Question: I tried to solve the question that calculates the number in the array of kth row, nth column.
As you can see in the figure below, the value of the first row, nth column is n.
Then, array[k][n] is the sum of values across from array[k-1][1] to array[k-1][n].
(I can use only basic python tools, cannot use Numpy or other packages in this problem)

At first, I tried to solve the problem by using the recursive function as follows.
'''
def n_family(k, n):
if k == 0:
return n
elif n == 1:
return 1
else:
return n_family(k-1,n) + n_family(k,n-1)
k = int(input())
n = int(input())
print(n_family(k, n))
'''
However, I failed because the code spent too much when k > 12 and n > 12.
Then, I used the code below
'''
k = int(input())
n = int(input())
apt = [[j+1 if i == 0 else 0 for j in range(14) ] for i in range(k+1)] #max(n) is 14
for floor in range(1,k+1):
apt[floor][0] = 1
for room in range(1,14):
apt[floor][room] += (apt[floor][room-1] + apt[floor-1][room])
print(apt[k][n-1])
'''
I wonder why the second code spent less time.
And I want to ask if using recursive function inefficient in python always? Or This situation is just a specific case?
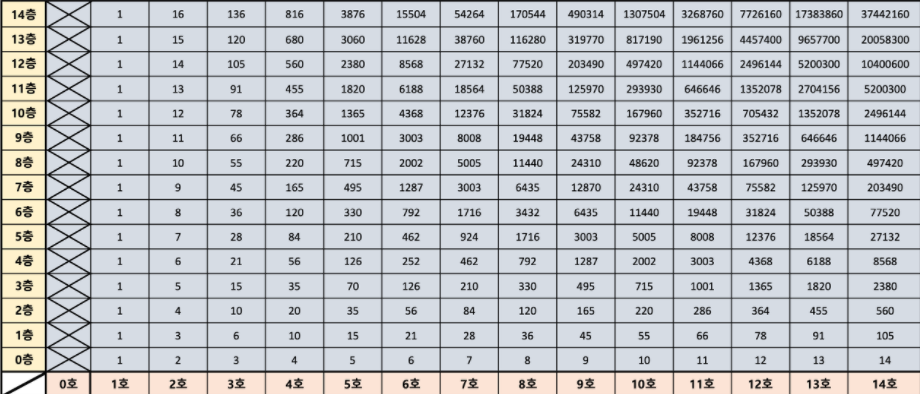
Answer: The performance of your recursive function is not due to the implementation of recursivity in python but rather to the way your recursive algorithm proceeds.
That's a part of the execution tree of your function for 'k=n=4'.
'''
n_family(4, 4)
n_family(4, 3)
n_family(3, 3)
...
n_family(4, 2)
...
n_family(3, 4)
n_family(2, 4)
...
n_family(3, 3) <- duplicate call
...
'''
You see that your recursive function is called twice for 'k=n=3' and many such redundant computations will be performed.
Whereas your iterative function is optimal: the value of each "cell" is
computed only once.
Therefore if you want to use a recursive algorithm for this problem
you must use some memorisation mechanism like, e.g., functools.cache as
suggested by @blhsing.